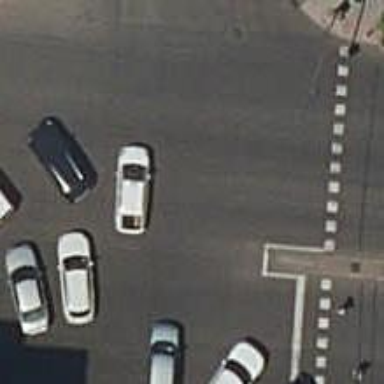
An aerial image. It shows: Road with traffic signals.